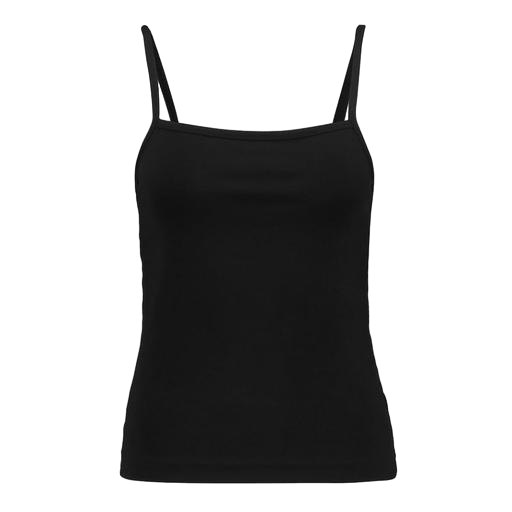
black women's cami, black women's fluid cami, black slim tank, white background